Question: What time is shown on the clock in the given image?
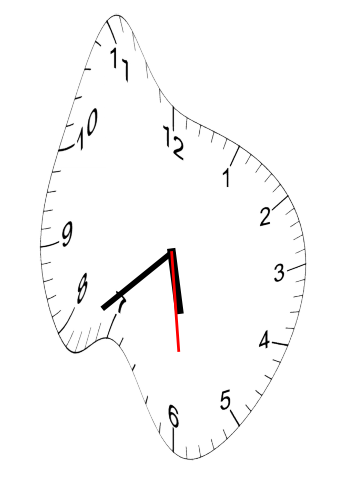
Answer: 05:38:29